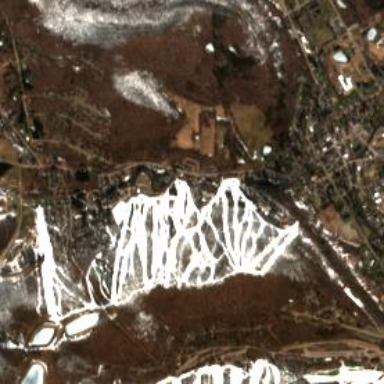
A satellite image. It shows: Area designated for winter sports.